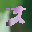
Label: 2